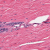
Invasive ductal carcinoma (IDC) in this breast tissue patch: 1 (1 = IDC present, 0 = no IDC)